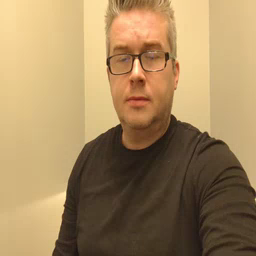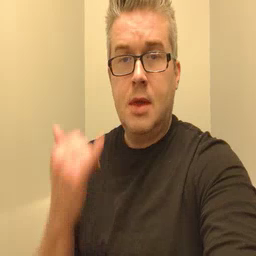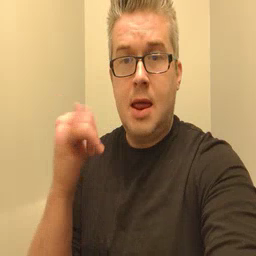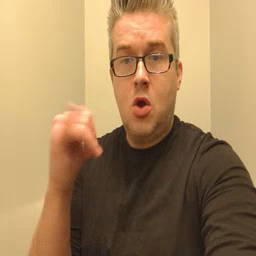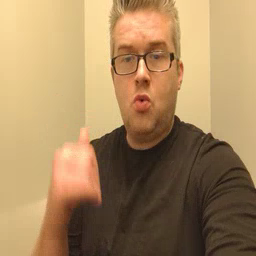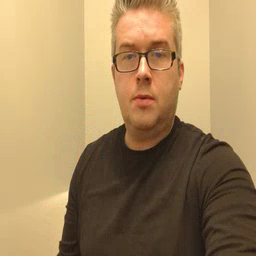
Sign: yellow